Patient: sex F, age 31
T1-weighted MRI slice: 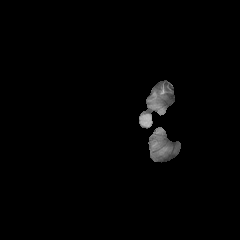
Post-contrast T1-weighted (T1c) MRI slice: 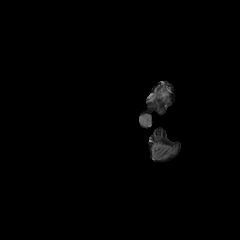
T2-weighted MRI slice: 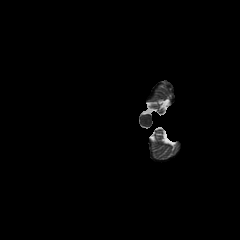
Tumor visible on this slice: no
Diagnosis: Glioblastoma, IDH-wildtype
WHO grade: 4